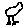
Label: bird